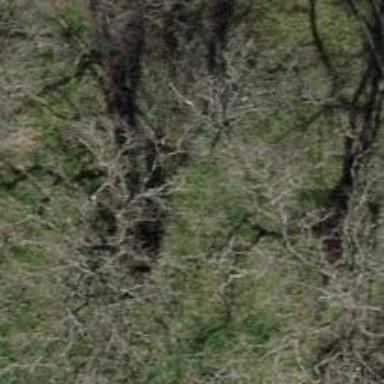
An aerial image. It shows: Beautiful tree in nature.